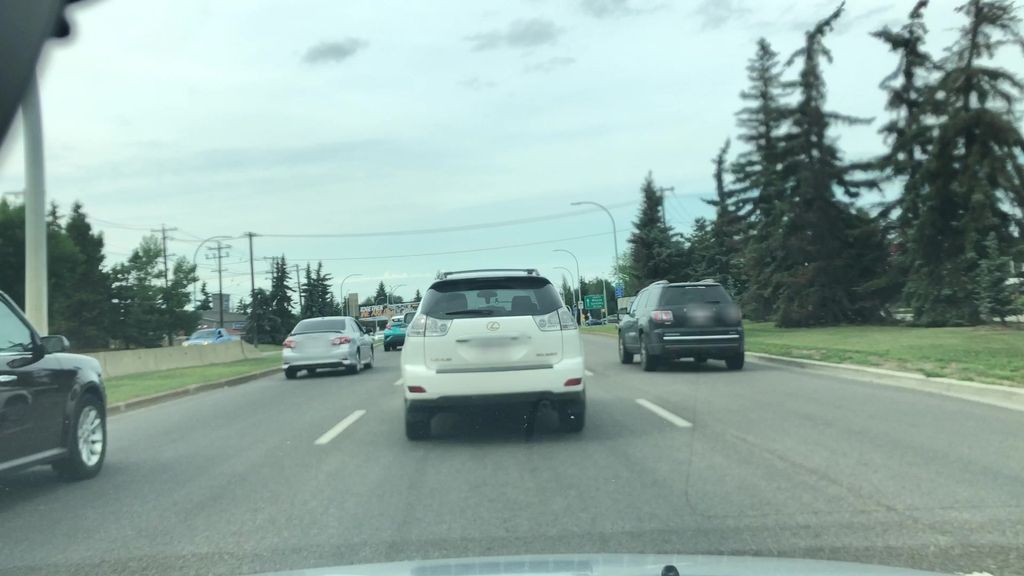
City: edmonton